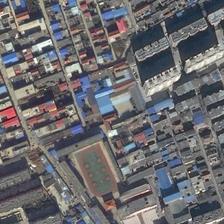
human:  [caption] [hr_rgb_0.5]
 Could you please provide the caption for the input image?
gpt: a playground with three basketball fields in it is surroundeded by many buildings .

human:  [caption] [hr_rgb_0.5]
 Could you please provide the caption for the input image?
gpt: many different color buildings are around a playground with three basketball fields in it .

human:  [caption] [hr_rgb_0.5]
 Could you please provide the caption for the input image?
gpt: the playground issurrounded by houses with blue roofs .

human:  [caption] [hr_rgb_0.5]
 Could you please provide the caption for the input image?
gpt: a green court on the south of many blue short houses .

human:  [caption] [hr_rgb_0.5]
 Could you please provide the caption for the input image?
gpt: a playground with three basketball fields in it is surrounded by many houses .